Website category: university
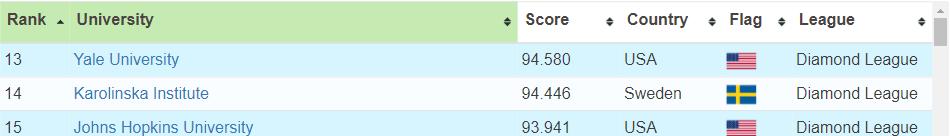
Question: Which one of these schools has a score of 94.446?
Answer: Karolinska Institute

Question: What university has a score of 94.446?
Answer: Karolinska Institute

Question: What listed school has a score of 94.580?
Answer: Yale University

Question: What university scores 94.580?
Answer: Yale University

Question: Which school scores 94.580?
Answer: Yale University

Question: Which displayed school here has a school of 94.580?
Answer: Yale University

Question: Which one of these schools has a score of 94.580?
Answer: Yale University

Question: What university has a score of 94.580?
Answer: Yale University

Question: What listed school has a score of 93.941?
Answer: Johns Hopkins University

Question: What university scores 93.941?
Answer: Johns Hopkins University

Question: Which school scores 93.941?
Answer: Johns Hopkins University

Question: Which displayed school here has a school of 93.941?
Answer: Johns Hopkins University

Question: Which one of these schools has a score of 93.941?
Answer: Johns Hopkins University

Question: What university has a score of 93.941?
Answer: Johns Hopkins University

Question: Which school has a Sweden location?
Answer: Karolinska Institute

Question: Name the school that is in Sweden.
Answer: Karolinska Institute

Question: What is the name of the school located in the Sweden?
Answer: Karolinska Institute

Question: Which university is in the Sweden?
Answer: Karolinska Institute

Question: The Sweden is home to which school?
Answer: Karolinska Institute

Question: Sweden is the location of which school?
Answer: Karolinska Institute